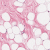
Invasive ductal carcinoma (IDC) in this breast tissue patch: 0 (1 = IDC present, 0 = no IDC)